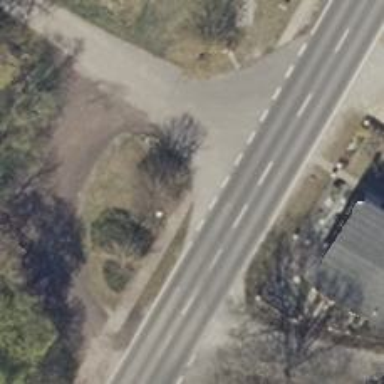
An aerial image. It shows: Asphalt sidewalk along the footway.